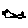
Label: fish